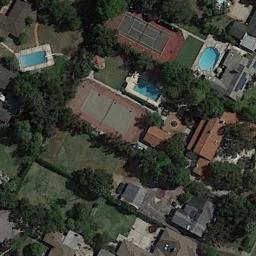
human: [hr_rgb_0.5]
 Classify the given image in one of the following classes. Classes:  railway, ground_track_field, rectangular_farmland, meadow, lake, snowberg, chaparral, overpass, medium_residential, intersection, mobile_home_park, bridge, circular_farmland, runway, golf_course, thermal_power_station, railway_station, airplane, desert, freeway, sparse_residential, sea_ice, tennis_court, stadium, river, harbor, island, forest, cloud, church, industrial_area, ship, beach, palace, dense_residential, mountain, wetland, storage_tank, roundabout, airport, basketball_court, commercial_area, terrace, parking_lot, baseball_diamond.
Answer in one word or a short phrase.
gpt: tennis_court